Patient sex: M
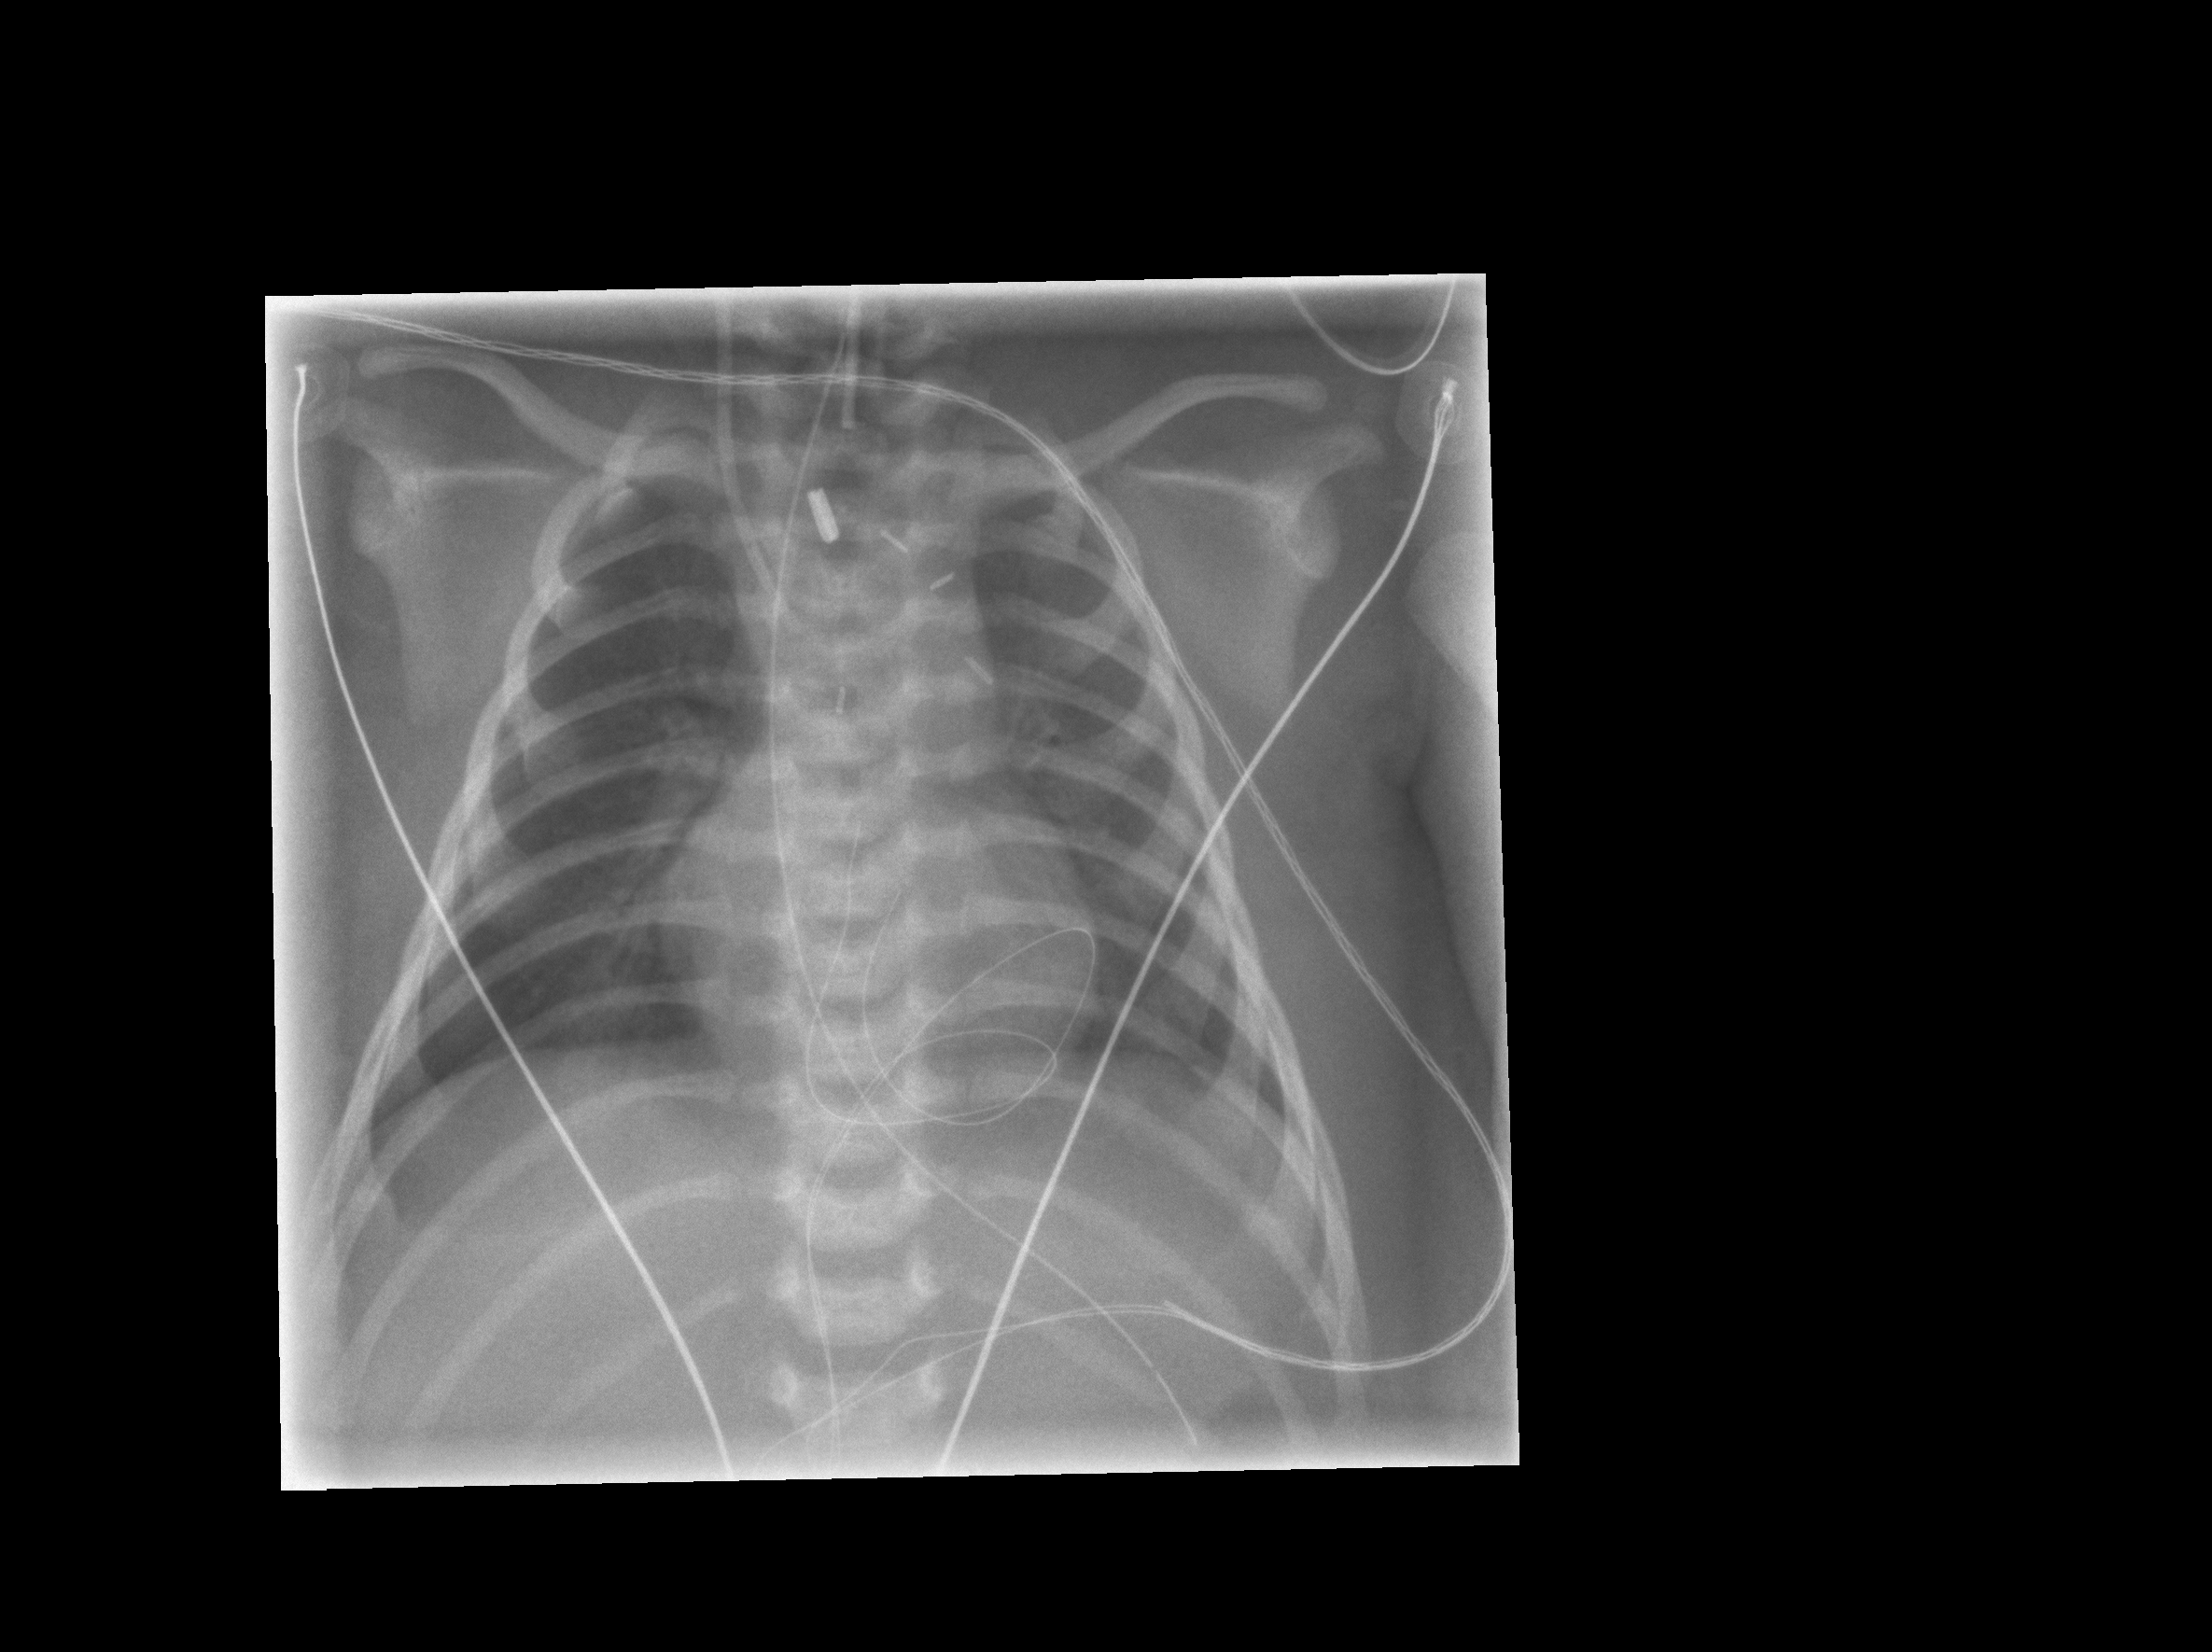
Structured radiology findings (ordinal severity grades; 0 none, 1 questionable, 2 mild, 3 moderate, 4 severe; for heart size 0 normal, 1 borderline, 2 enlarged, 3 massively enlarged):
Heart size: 0
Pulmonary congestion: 2
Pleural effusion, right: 0
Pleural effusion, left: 0
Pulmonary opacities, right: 0
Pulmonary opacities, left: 0
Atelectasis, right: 0
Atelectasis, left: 0